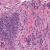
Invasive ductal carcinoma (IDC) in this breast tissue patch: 1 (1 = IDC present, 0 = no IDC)